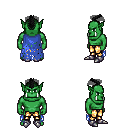
a pixel art fantasy rpg character, male body template, orc, green skin, blue tattered cape, gold greaves, black short mohawk hairstyle, metal boots, four views (front, back, left, right), 2x2 character sprite sheet, small pixel art, hard edges, no anti-aliasing